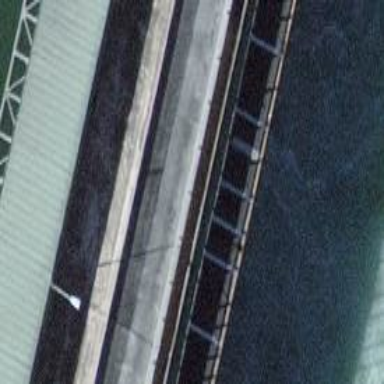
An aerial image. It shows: Pier supporting bridge.